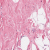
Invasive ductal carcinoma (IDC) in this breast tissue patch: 0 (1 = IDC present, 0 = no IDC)